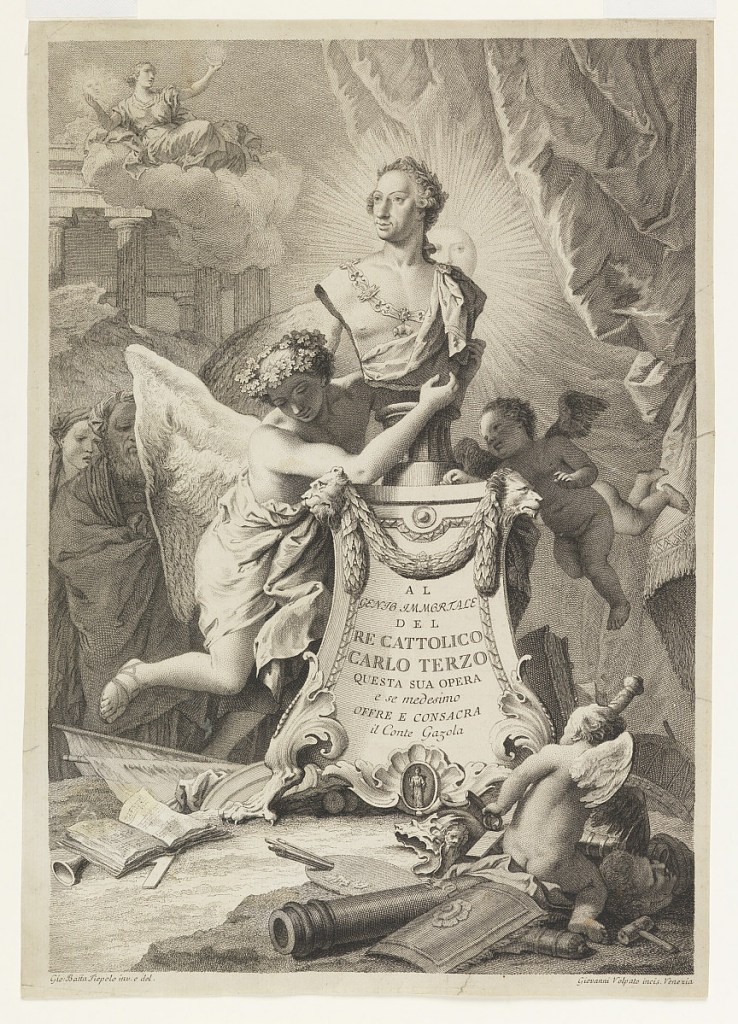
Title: Dedication Page to Charles III of Spain and the Two Sicilies, frontispiece for Paolantonio Paoli, Rovine della città di Pesto detta ancora Posidonia (1784)
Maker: Giovanni Volpato, Italian, 1733 - 1803
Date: ca. 1765
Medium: Etching, engraving on off-white laid paper
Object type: Print
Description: Genii placing bust of a man on an engraved pedestal before a shining sun: AL / GENII IMMIGRIALE / DEL / RE CATTOLICO / CAROL TERZO / QUESTA SUA PERA / e se medesimo / OFFRE E CONSACRA / il Conte Gazola. Below several attributes: a horn, book, palette and brushes, etc. Above a goddess on a cloud before a colonnaded structure.